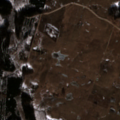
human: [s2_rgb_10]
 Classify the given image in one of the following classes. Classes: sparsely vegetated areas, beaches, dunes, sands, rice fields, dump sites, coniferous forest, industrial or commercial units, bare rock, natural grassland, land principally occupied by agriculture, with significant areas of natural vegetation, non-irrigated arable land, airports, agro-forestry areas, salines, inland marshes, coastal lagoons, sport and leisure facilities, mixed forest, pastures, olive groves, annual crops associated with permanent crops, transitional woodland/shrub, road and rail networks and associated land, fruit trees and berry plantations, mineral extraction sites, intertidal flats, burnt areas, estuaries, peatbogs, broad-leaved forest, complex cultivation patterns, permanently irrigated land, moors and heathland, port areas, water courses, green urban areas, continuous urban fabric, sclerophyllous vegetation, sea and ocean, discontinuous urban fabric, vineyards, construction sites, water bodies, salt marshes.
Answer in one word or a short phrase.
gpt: discontinuous urban fabric, pastures, mixed forest